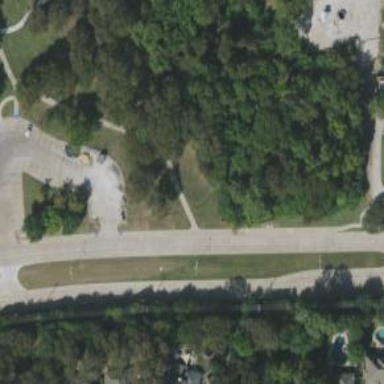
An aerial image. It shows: Secondary road.